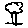
Label: tree